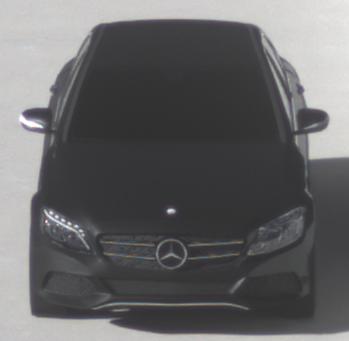
Make: Mercedes-Benz
Model: C 160
Detailed model: C-Class (205) Limousine
Model produced from: 2015/04
Model produced until: 2018/04
Doors: 4
Color: black
Road condition: dry road
Daytime: morning or afternoon
Contrast: high contrast